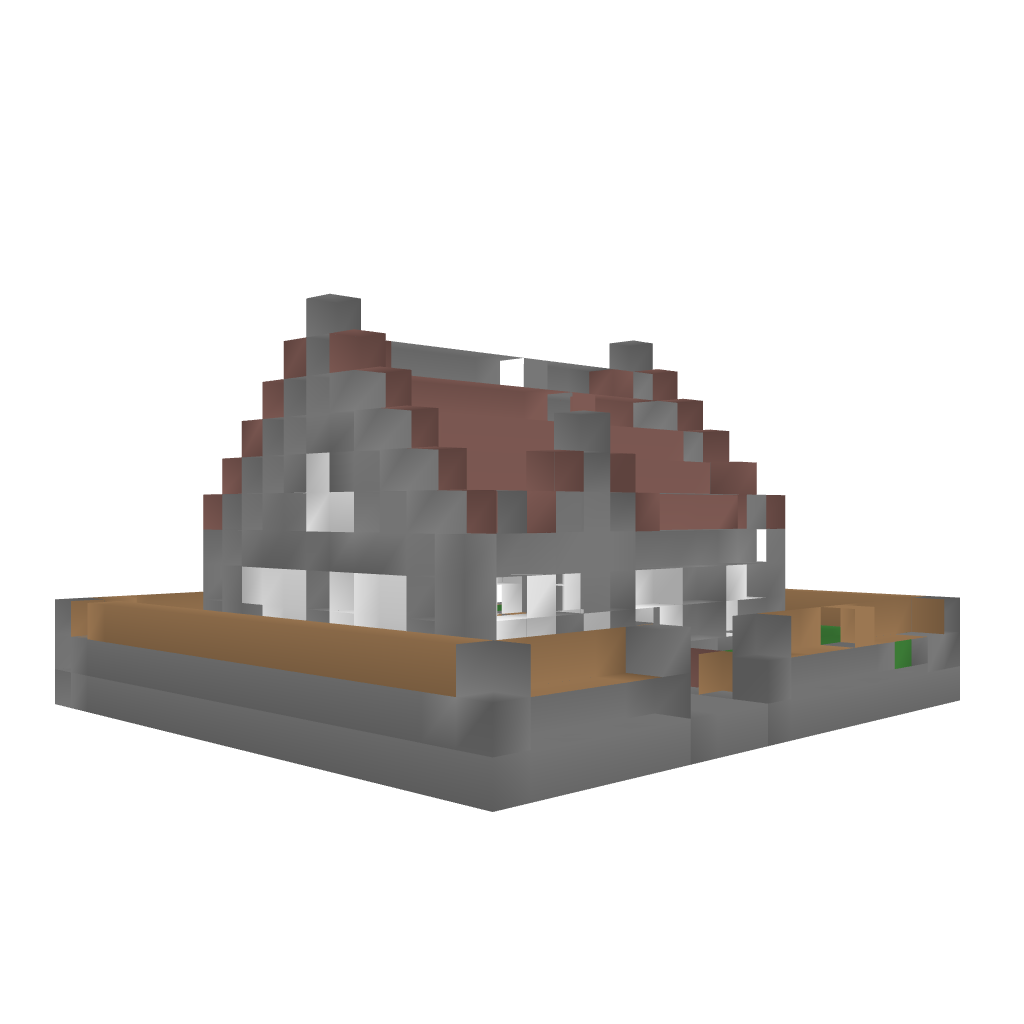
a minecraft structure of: Storage House good quality